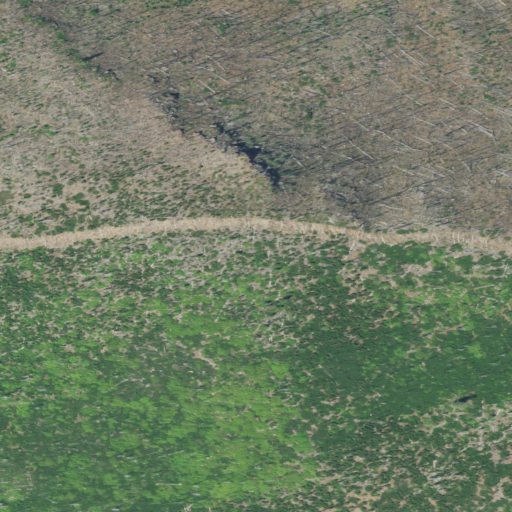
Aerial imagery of mountain in Oregon named Potato Hill containing only shrub